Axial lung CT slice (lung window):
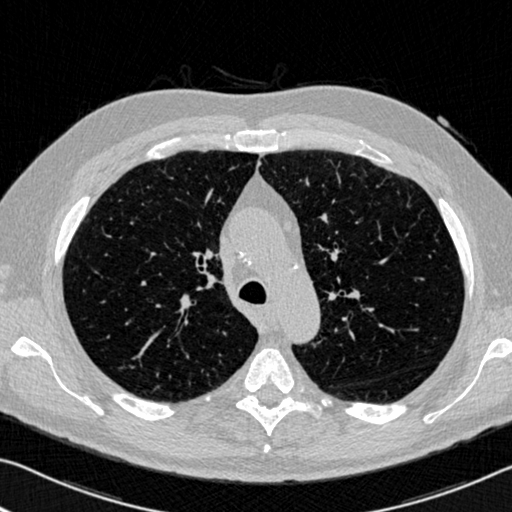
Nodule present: no